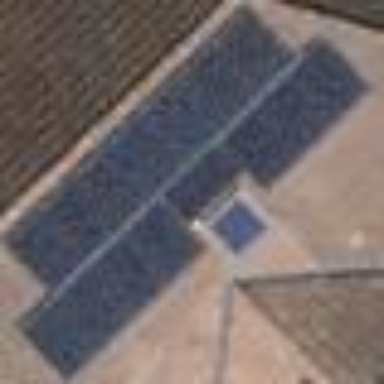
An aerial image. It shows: Solar power generator using photovoltaic panels.